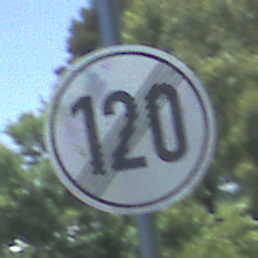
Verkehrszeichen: EndeGeschwindigkeit120
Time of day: Midday
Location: Outdoor (Nature)
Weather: Clear
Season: Summer
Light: Natural